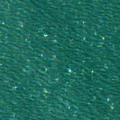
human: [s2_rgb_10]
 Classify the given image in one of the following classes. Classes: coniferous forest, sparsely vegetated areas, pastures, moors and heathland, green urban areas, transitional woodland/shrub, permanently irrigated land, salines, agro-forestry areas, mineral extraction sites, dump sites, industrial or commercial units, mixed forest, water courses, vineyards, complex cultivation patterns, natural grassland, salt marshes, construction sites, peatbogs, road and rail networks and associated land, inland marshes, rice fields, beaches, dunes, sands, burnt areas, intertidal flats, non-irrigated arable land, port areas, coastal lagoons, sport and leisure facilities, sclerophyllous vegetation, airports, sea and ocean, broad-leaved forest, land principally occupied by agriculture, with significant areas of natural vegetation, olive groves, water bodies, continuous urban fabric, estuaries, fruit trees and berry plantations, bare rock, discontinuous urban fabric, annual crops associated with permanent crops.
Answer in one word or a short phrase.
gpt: sea and ocean